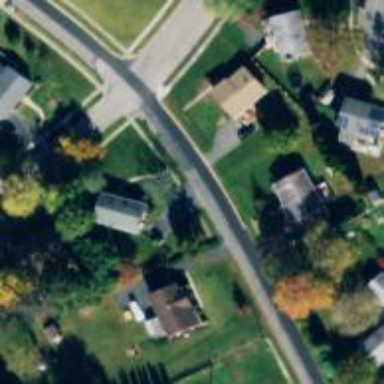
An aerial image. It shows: Neighborhood.